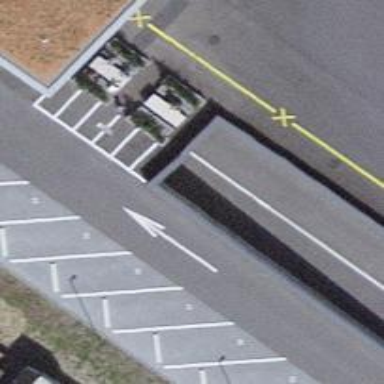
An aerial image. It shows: Multi-storey parking facility.